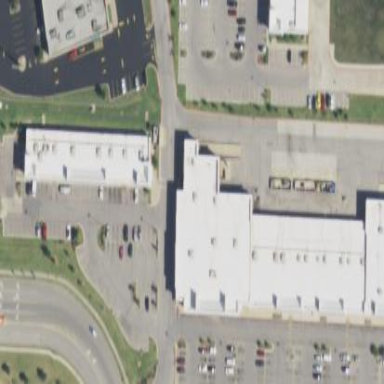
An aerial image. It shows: Commercial building.